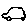
Label: car